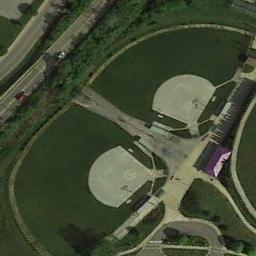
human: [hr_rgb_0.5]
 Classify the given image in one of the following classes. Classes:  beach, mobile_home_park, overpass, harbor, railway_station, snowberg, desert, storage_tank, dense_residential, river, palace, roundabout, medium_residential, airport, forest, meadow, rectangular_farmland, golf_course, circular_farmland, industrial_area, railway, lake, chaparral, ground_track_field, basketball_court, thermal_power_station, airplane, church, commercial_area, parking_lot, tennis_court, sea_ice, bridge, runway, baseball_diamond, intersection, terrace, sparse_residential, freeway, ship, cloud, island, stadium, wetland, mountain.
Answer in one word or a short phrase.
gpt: baseball_diamond